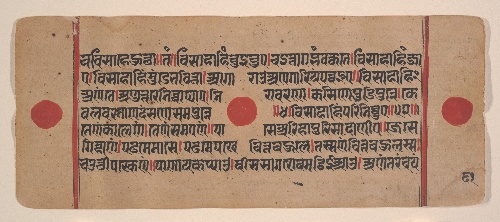
Date: 15th century
Object type: Folio
Classification: Paintings
Medium: Ink, opaque watercolor, and gold on paper
Culture: India (Gujarat)
Dimensions: 4 3/8 x 10 5/8 in. (11.1 x 27 cm)
Department: Asian Art
Credit line: Rogers Fund, 1955
Accession year: 1955
Repository: Metropolitan Museum of Art, New York, NY